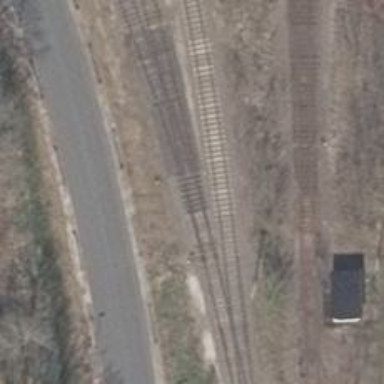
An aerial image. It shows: Railway switch.